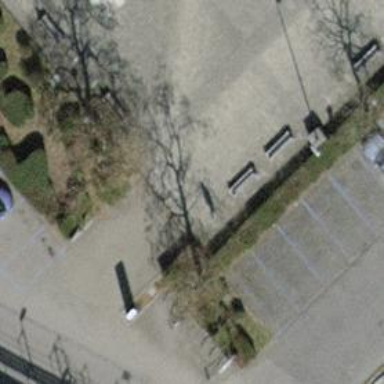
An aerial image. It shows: Bollard.